Question: I am trying to find the in if there is such.

'''
SELECT DepartmentID
FROM Employees
GROUP BY DepartmentID
'''
This is what I can do.
I looked at similar posts but not sure I understand how to do it with my table.
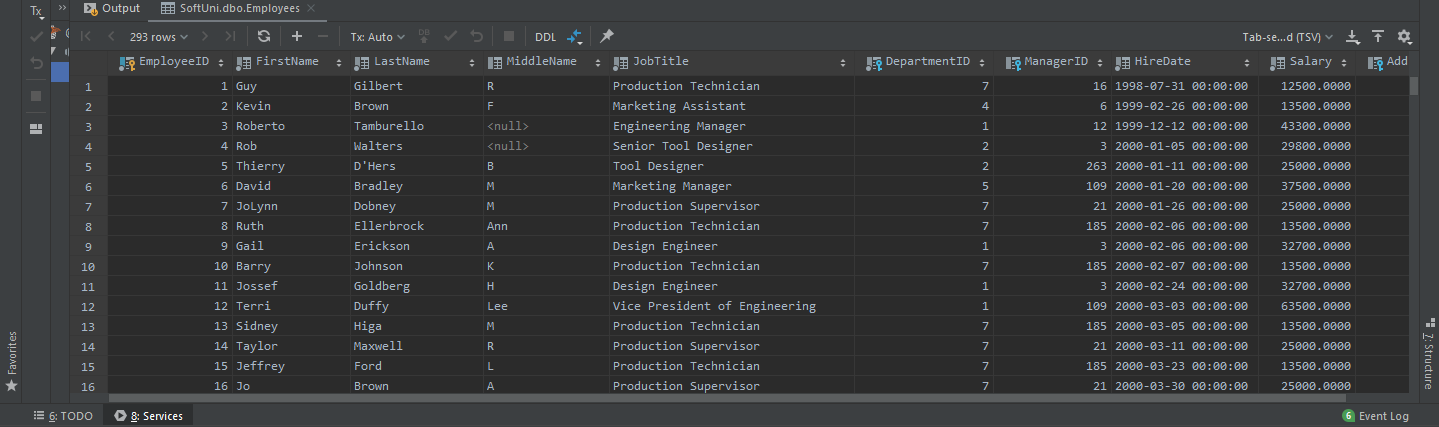
Answer: You can use row_number function to assign a order of salary, then get the 3rd one:
'''
SELECT s.DepartmentID, s.Salary
FROM (
SELECT DepartmentID, Salary, ROW_NUMBER() OVER(PARTITION BY DepartmentID ORDER BY Salary DESC) AS salary_rank
FROM Employees) s
WHERE s.salary_rank=3
'''